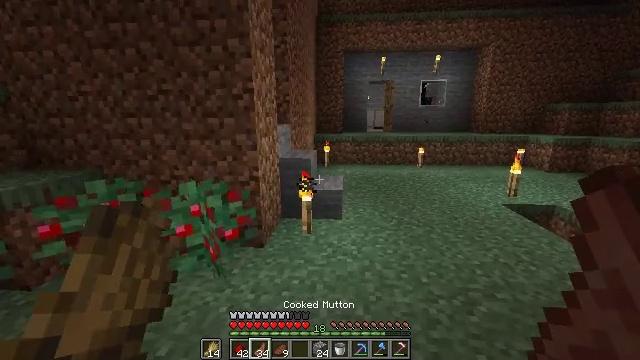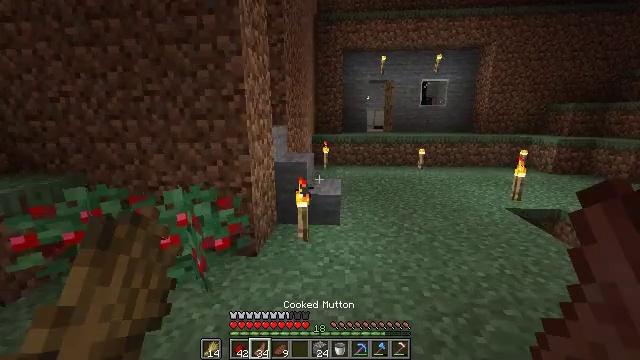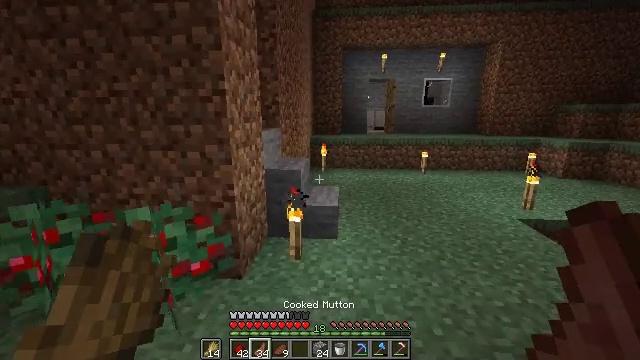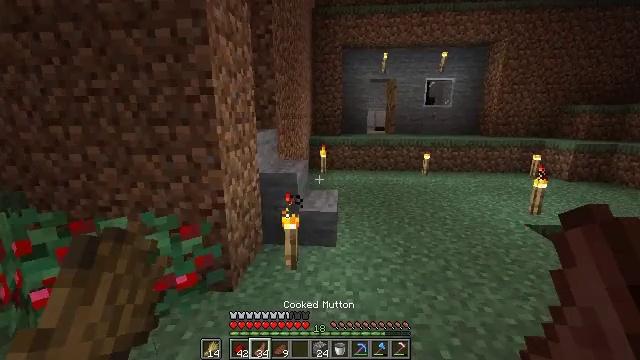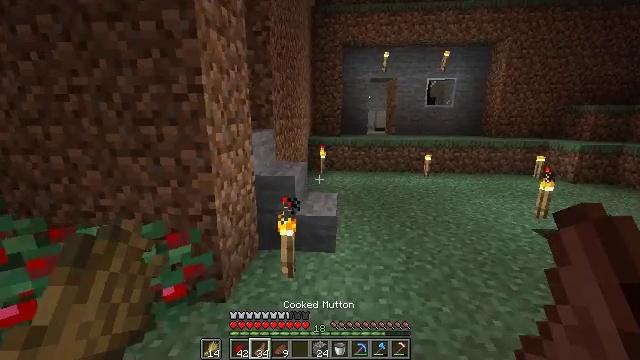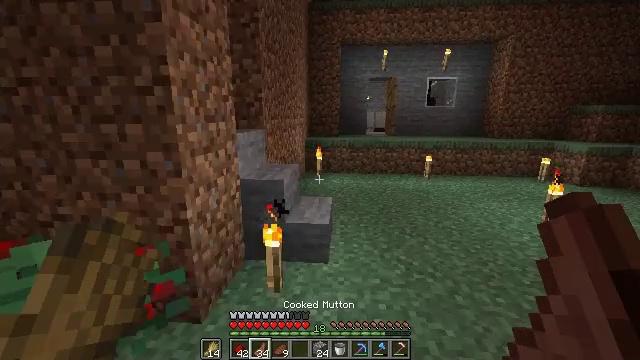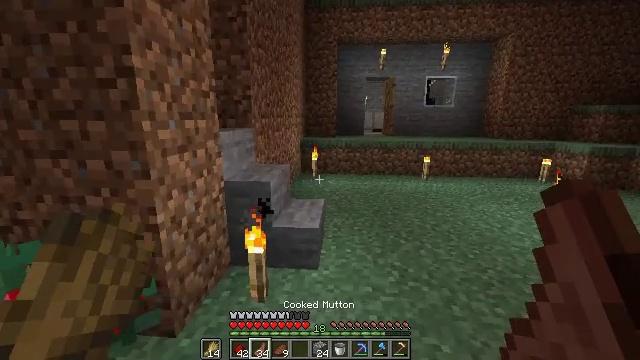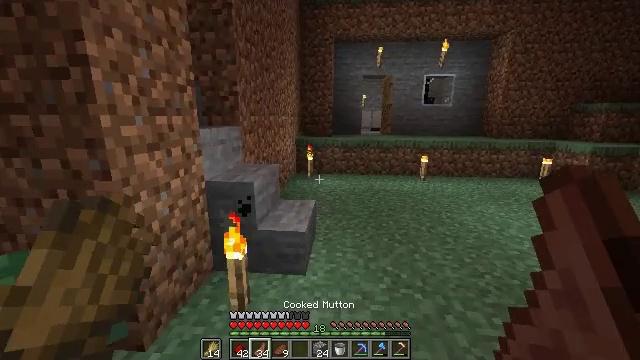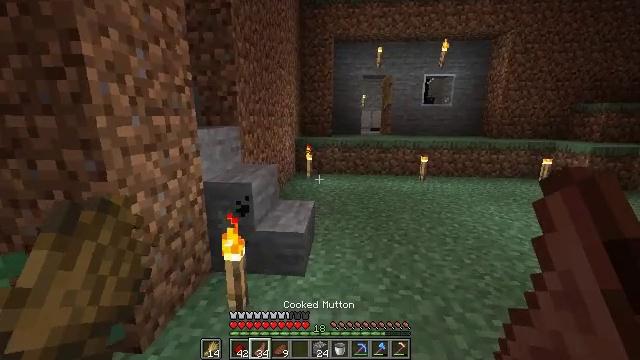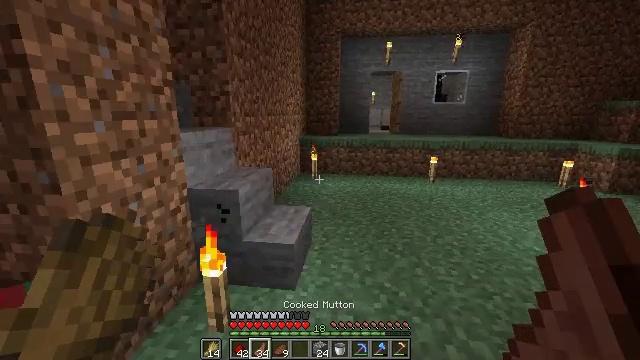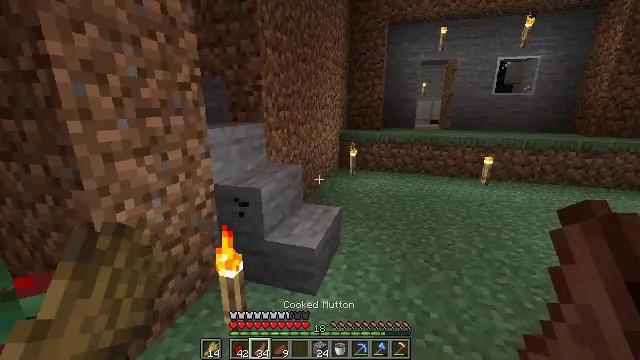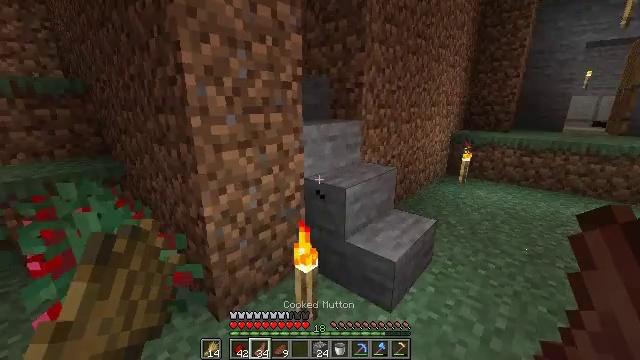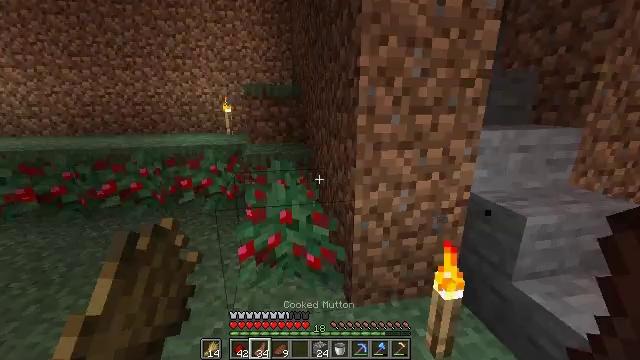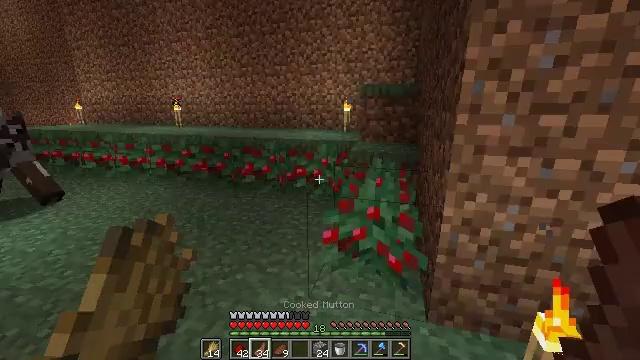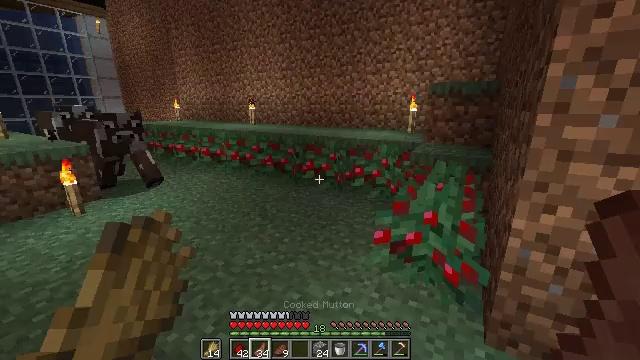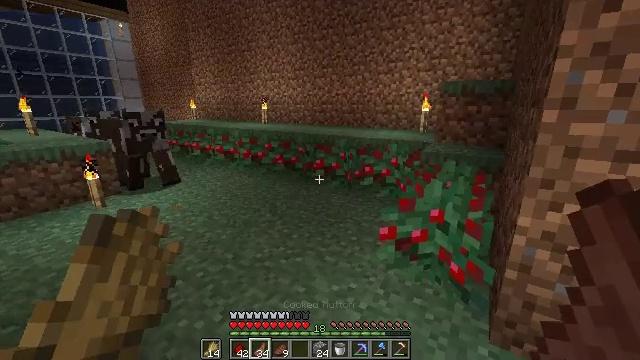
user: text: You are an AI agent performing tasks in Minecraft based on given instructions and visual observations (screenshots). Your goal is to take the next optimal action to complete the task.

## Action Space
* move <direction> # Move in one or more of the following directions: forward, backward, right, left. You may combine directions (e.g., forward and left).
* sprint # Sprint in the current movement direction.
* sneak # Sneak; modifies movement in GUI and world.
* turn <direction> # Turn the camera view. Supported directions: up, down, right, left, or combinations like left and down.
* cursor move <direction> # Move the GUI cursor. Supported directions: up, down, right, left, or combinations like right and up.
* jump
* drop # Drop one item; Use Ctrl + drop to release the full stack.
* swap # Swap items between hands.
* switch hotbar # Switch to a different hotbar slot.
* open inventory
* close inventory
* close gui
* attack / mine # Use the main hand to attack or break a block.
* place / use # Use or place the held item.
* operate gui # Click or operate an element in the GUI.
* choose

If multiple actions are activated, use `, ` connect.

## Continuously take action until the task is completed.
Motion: motion action
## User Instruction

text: Open the crafting table to craft a spruce fence.
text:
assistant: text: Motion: move forward
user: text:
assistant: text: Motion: move forward
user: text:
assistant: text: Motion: move forward
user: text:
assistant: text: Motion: move forward
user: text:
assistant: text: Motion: move forward and move right
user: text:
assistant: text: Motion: move forward and move right
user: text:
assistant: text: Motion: move forward and move right
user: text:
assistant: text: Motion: move forward and move right
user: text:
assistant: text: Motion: move forward and move right, turn left
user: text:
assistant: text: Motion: move forward and move right, turn left and down
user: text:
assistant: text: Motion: move forward and move right, turn left
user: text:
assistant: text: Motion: move right, turn left
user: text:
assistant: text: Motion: turn left
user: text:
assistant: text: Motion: turn left
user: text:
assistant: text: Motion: turn left
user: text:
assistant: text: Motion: no_op
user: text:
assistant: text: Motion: no_op
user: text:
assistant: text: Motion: no_op
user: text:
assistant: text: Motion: no_op
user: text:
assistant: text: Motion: no_op
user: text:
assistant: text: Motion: no_op
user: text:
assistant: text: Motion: no_op
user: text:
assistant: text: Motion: no_op
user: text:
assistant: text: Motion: turn right
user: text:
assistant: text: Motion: turn right
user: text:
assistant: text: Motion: turn right
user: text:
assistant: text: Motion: turn right
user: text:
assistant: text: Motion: turn right
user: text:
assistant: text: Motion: no_op
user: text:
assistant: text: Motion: move forward and move right